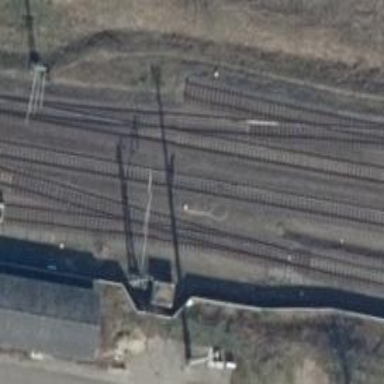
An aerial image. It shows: Railway with electrified contact lines.